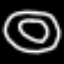
Label: donut